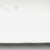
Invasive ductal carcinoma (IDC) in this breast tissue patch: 0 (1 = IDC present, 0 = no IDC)